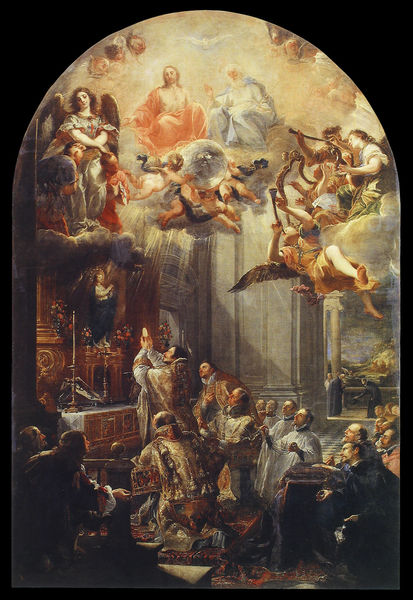
Titel: Die Messe des S. Juan de Mata
Künstler: Juan Carreno
Institution: Paris, Musée du Louvre
Schlagwörter: blau, flügel, gemälde, gott, himmel, weiß, wolken, gelb, menschen, grau, licht, schwarz, säule, rot, wolke, versammlung, taube, öl, kirche, sonne, geistlicher, musik, fliegen, engel, kerze, kerzen, leuchter, strahlen, strahl, kugel, beten, altar, pfarrer, jesus, hostie, priester, posaunen, posaune, maria, erzengel, altarbild, gläubige, himmelfahrt, michael, trompete, wunder, herrgott